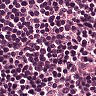
Metastatic tissue present: no